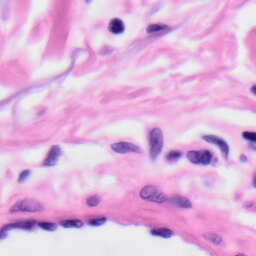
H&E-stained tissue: Skin